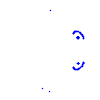
Particle: proton